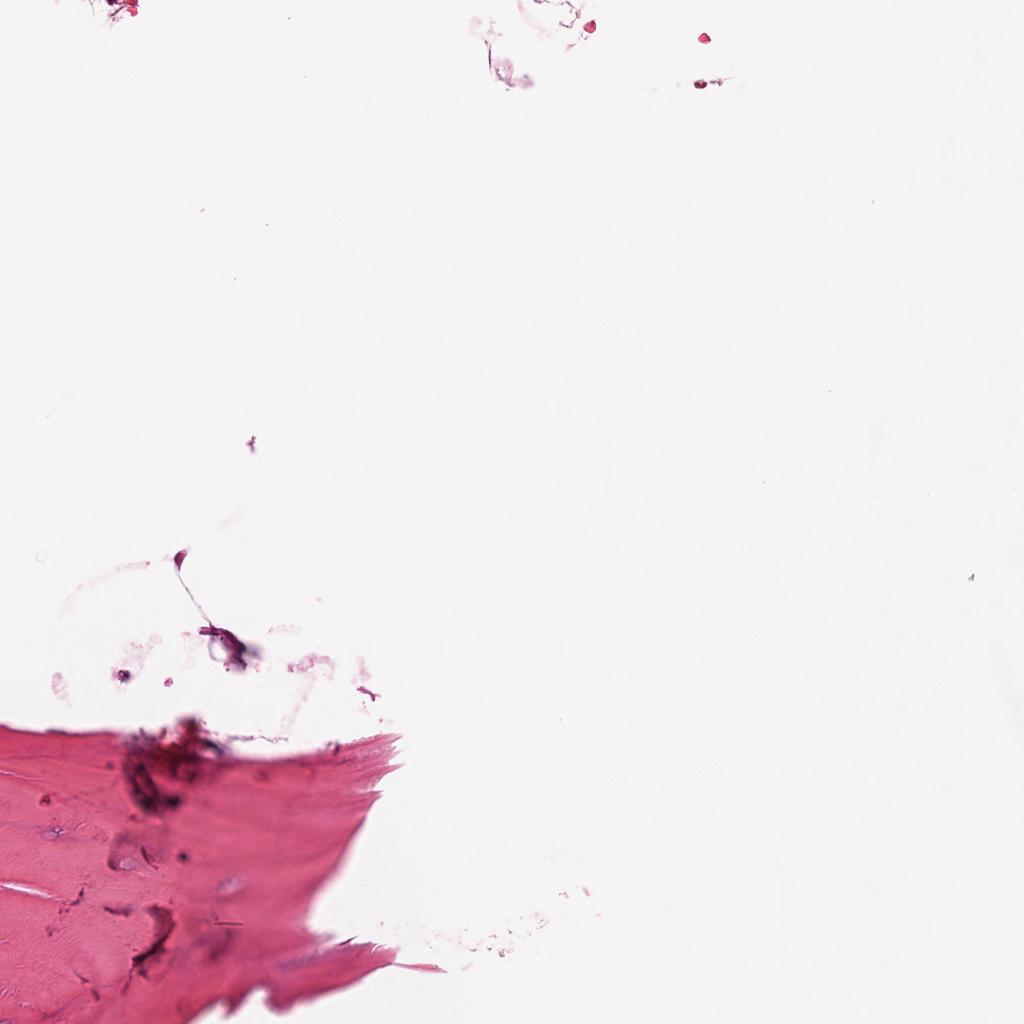
Label: Non-Tumor